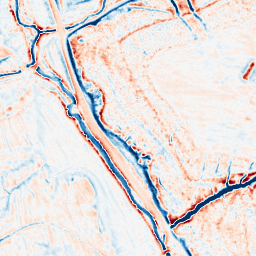
Category: multiscale
Decomposition family: dog_multiscale
Decomposition parameters: sigma_ratio: 1.4
n_scales: 5
base_sigma: 0.5
Upsampling method: sinc_blackman
Upsampling parameters: scale: 2
kernel_size: 16
Upsampling scale: 2